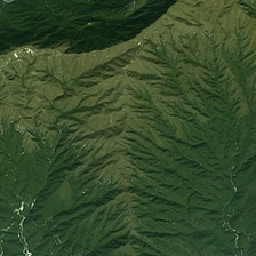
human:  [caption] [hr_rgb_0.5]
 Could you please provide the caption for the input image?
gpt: Here is a ridge with white rivers in the folds.

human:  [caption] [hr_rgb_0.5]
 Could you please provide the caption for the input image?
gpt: Here is a ridge with White River in folds.

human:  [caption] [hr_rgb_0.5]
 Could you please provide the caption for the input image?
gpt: Here's a ridge with white rivers in folds.

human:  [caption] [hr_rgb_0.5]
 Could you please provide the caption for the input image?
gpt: There's a ridge and a white river in the fold.

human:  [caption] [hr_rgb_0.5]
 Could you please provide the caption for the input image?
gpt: There's a ridge and a white river in the fold.